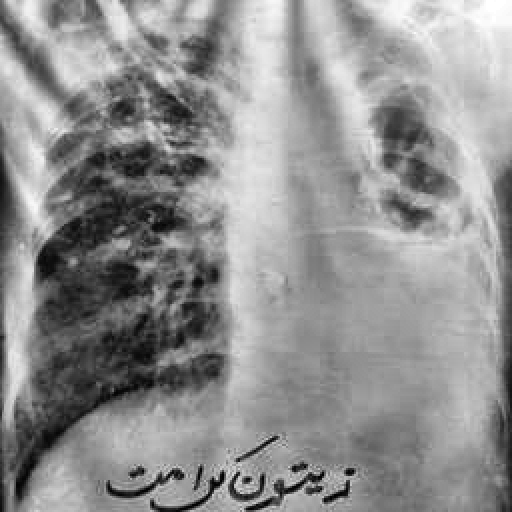
Finding: TUBERCULOSIS